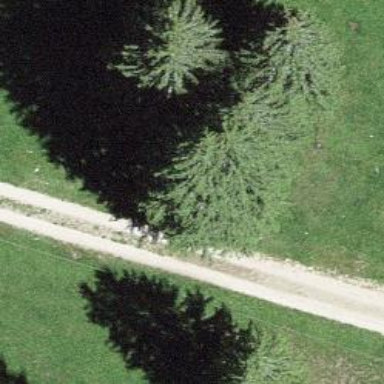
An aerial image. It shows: Beautiful woodland area.